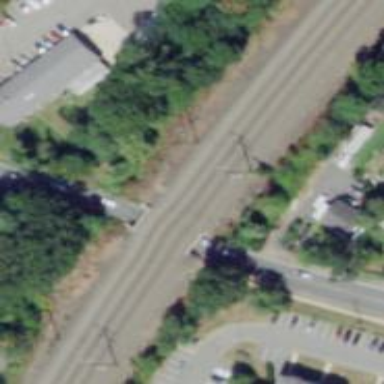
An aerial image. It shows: Railway bridge with electrified contact lines.